Question: I have been Looking For the Past two hours, Is there any jQuery plugin that does a Vertical Infinite Carousel effect? to be more specific here's the required layout:

Unfortunately I really don't have the experience nor the time to learn right now in order to achieve this by pure creation... Even just pointing me in the right direction would be Great...
Any Help Greatly Appreciated
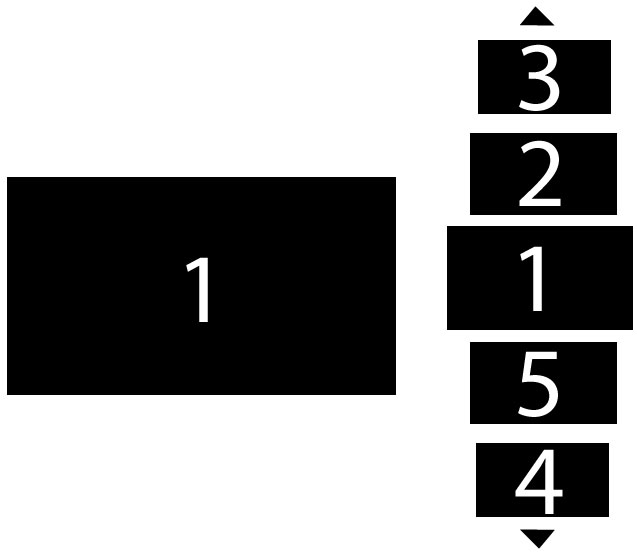
Answer: Check out carouFredSel. It supports infinite carousel & has an easy to use code generator on the site.
<URL>